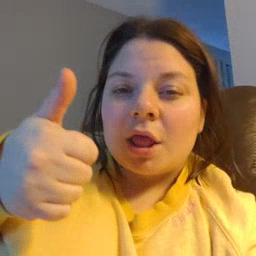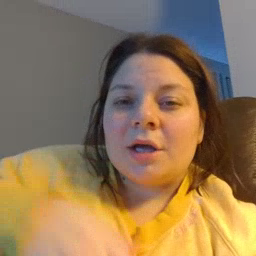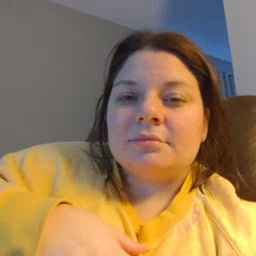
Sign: another